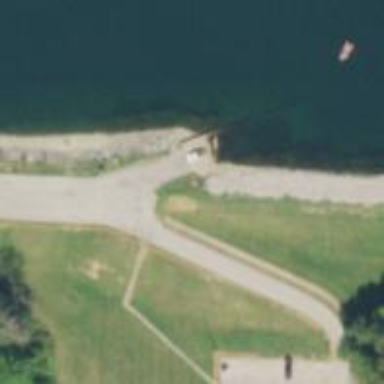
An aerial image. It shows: Slipway on leisure land.